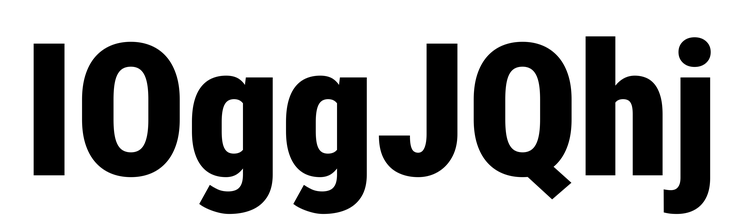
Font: Roboto_Condensed_Black